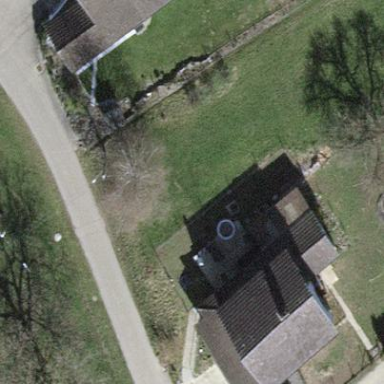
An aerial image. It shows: Simple house.